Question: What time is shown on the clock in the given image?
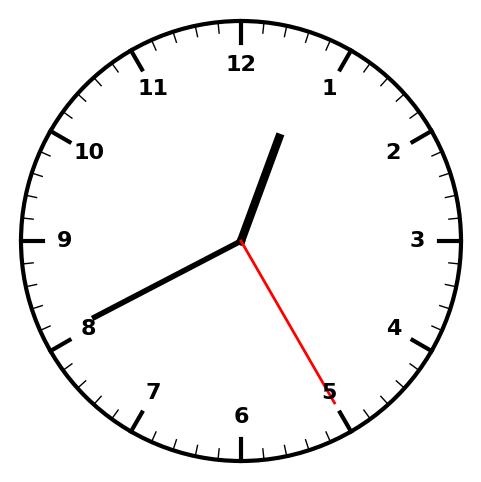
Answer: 12:40:25